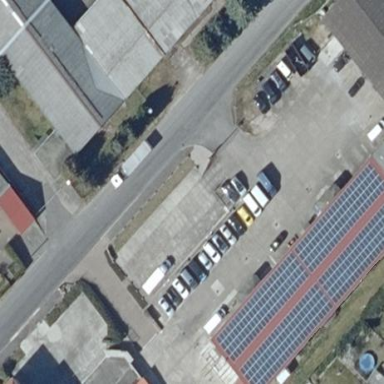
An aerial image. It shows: Building equipped with solar photovoltaic panel for generating electricity. The small installation is solar power generator.